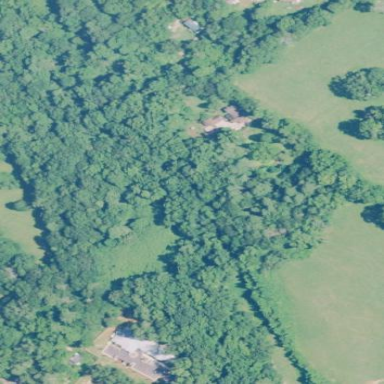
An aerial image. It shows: Serene woodland landscape.